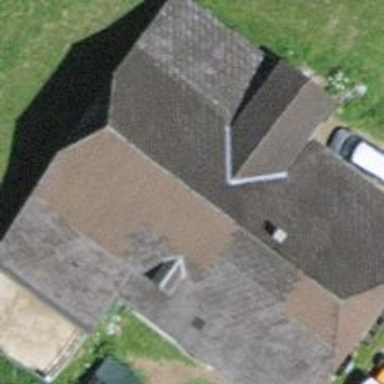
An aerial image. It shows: Farm building.